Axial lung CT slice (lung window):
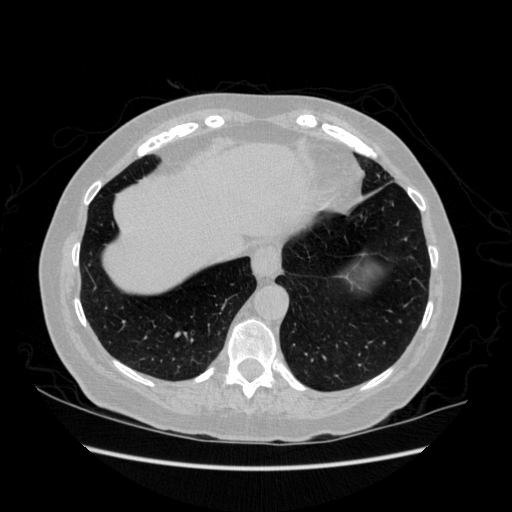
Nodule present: no